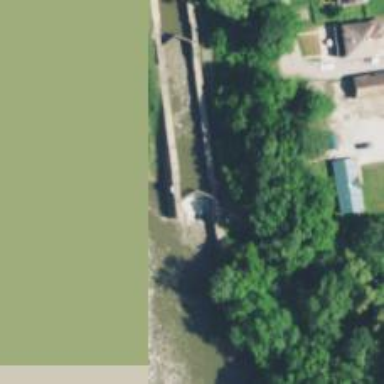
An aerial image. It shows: Lock gate on waterway.